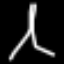
Label: The Eiffel Tower